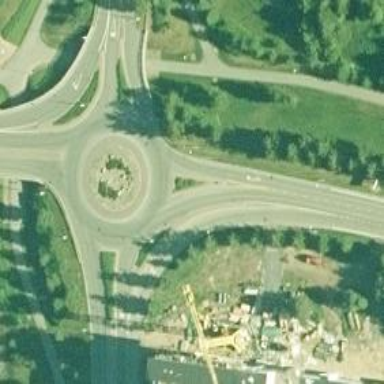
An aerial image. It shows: Secondary road with asphalt surface leading to roundabout.